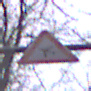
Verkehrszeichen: FlugbetriebRechts
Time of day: MorningAfternoon
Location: Outdoor (Nature)
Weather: Overcast
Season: Autumn
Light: Natural